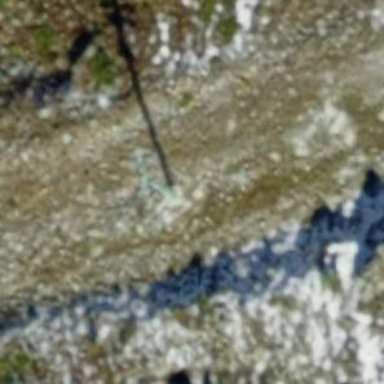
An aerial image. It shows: Pylon used for aerialway.